六年级 · 计数
 下面是张师傅四天加工零件情况的统计图.

(1) 从图

中可以看出每天加工的个数占总个数的百分比;

(2) 从图

中可以清楚地看出每天加工个数的变化情况;

(3) 从图

中可以明显看出每天加工的个数.
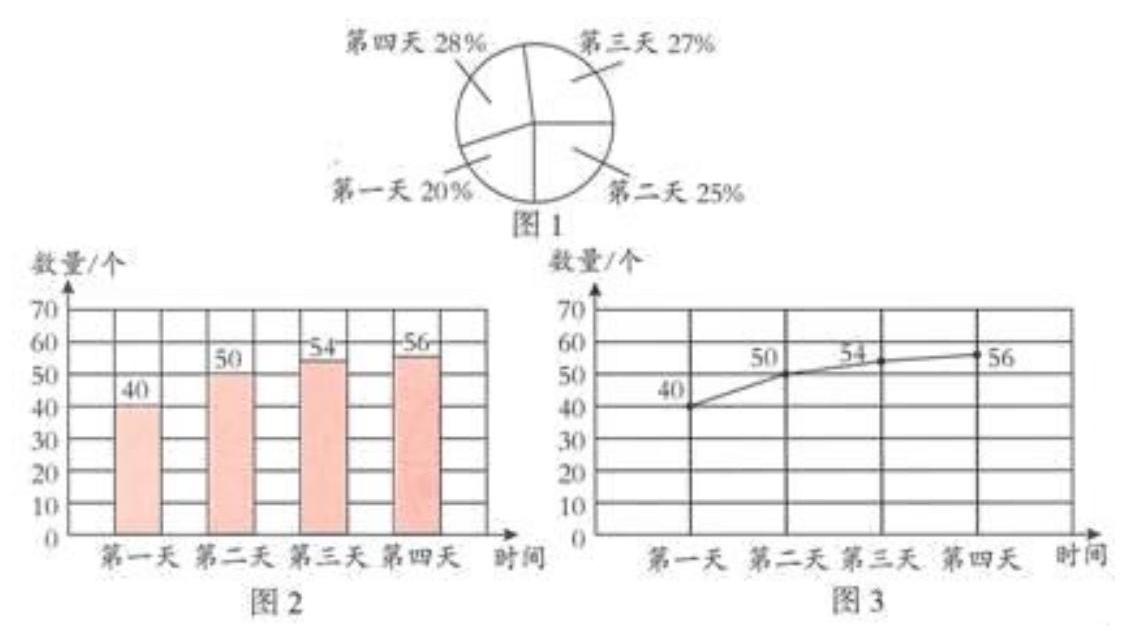
答案: 132